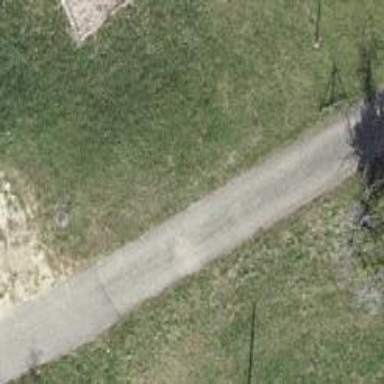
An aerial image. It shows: Paved service road with grade2 tracktype.